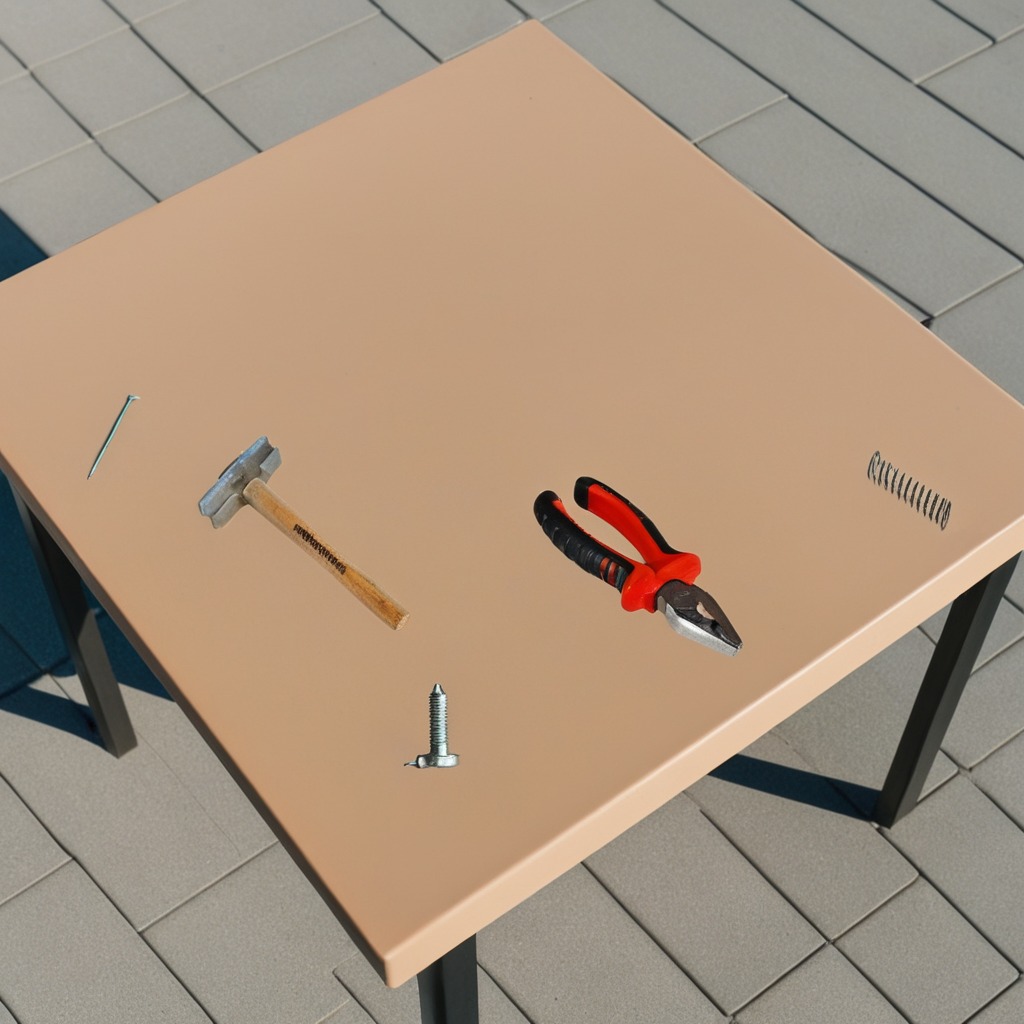
A hammer, an iron nail, a metal machine screw, a coiled metal spring, and a pair of pliers are lying on the utility table.